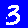
Digit: 3